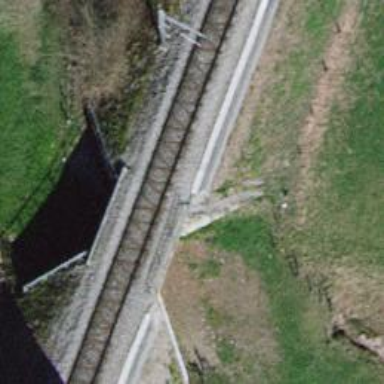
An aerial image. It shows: Single-track railway bridge with contact lines for electrification.